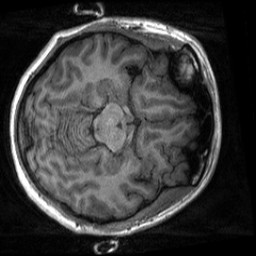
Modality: T1w
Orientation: axial
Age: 26
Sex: female
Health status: healthy
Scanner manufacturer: siemens
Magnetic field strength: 3 T
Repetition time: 2 s
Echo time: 0.00232 s